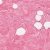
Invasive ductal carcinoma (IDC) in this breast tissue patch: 0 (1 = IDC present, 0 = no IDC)